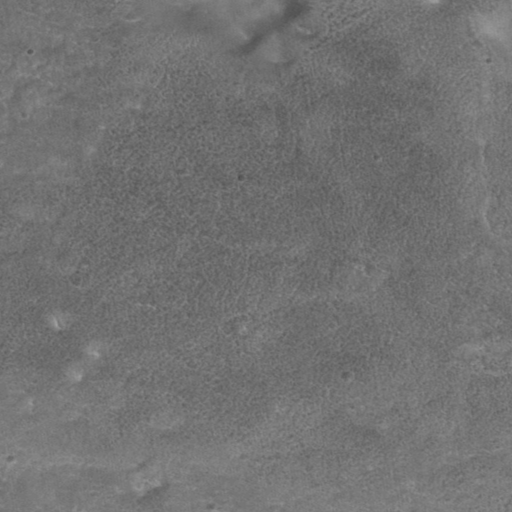
Classes present: Background, Cone